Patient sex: F
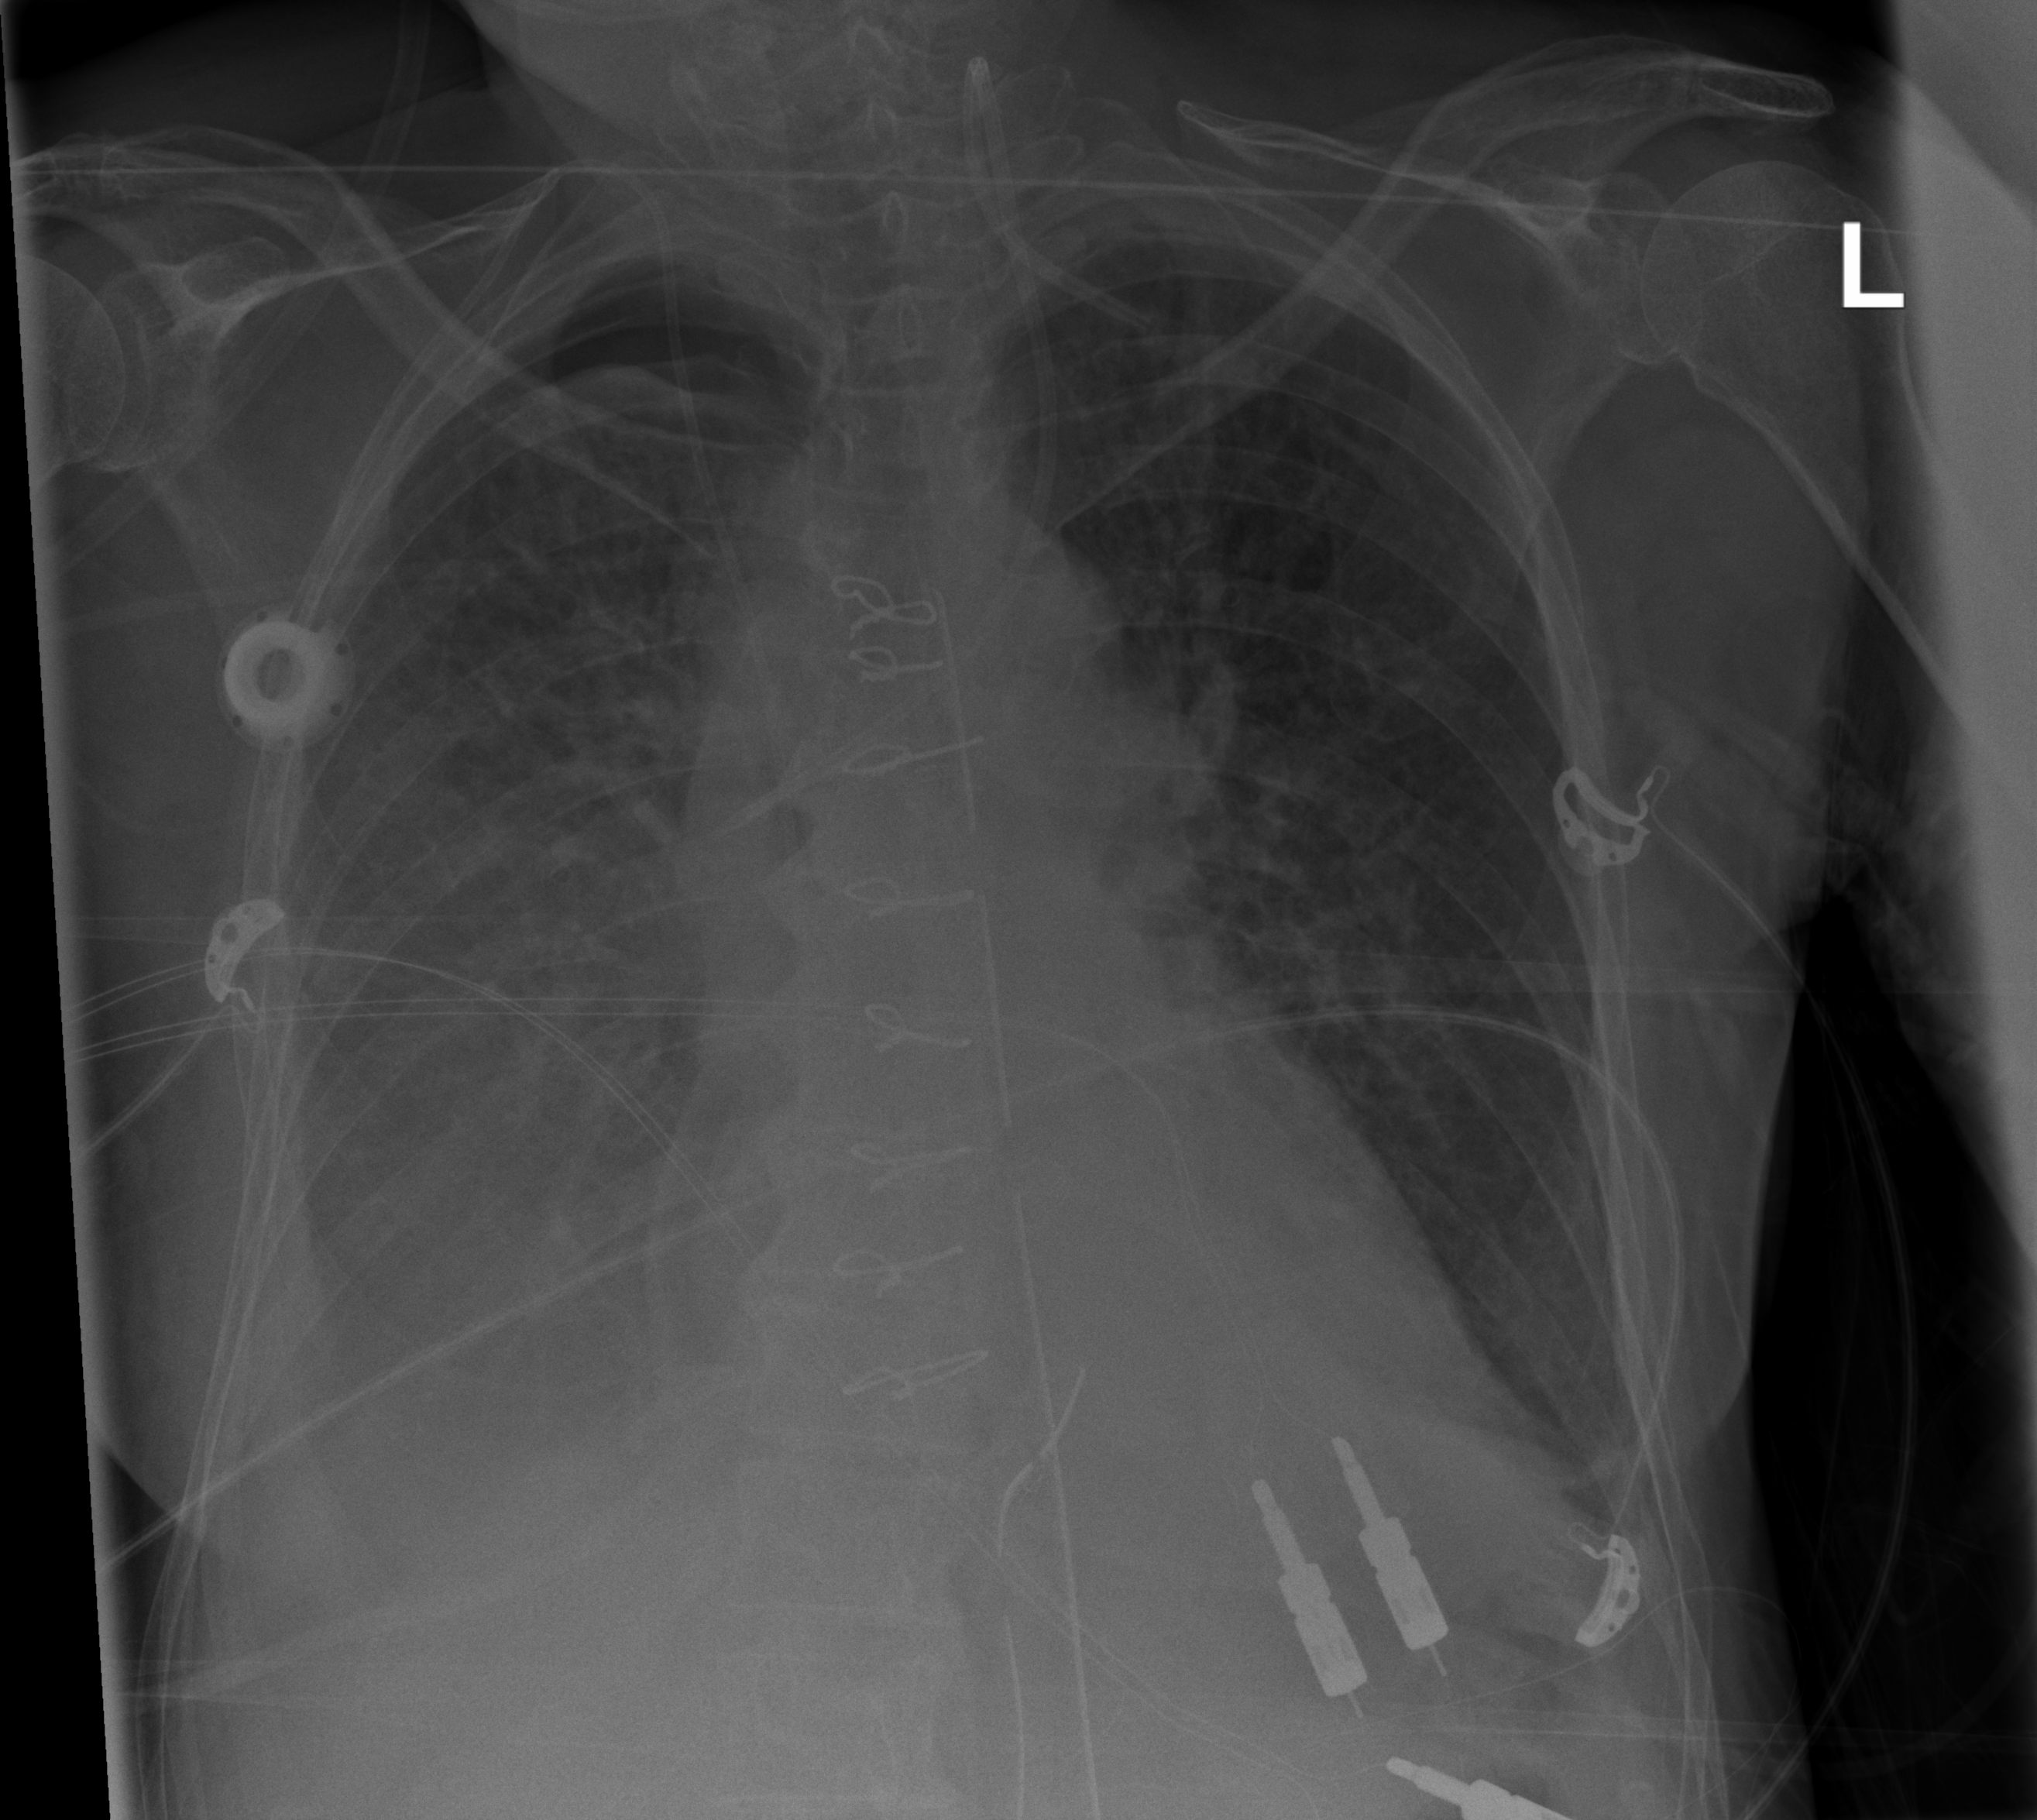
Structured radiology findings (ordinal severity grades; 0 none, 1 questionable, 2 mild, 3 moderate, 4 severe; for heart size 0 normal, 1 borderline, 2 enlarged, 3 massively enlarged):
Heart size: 0
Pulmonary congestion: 2
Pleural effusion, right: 3
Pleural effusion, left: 2
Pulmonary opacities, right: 2
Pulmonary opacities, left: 0
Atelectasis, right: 2
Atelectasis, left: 2